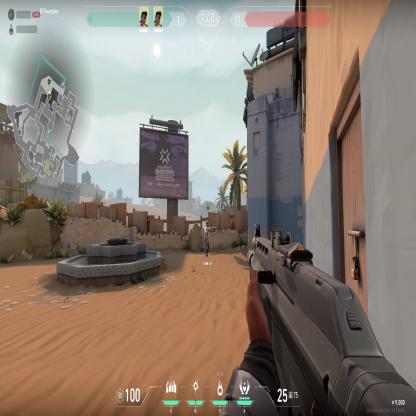
Label: teammate